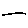
Label: line